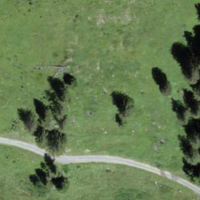
EUNIS habitat code: 23
Species observed at this site:
Parnassia palustris